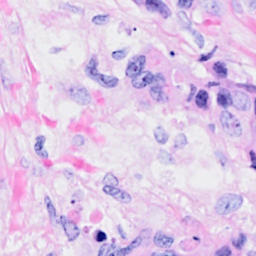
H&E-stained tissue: Breast